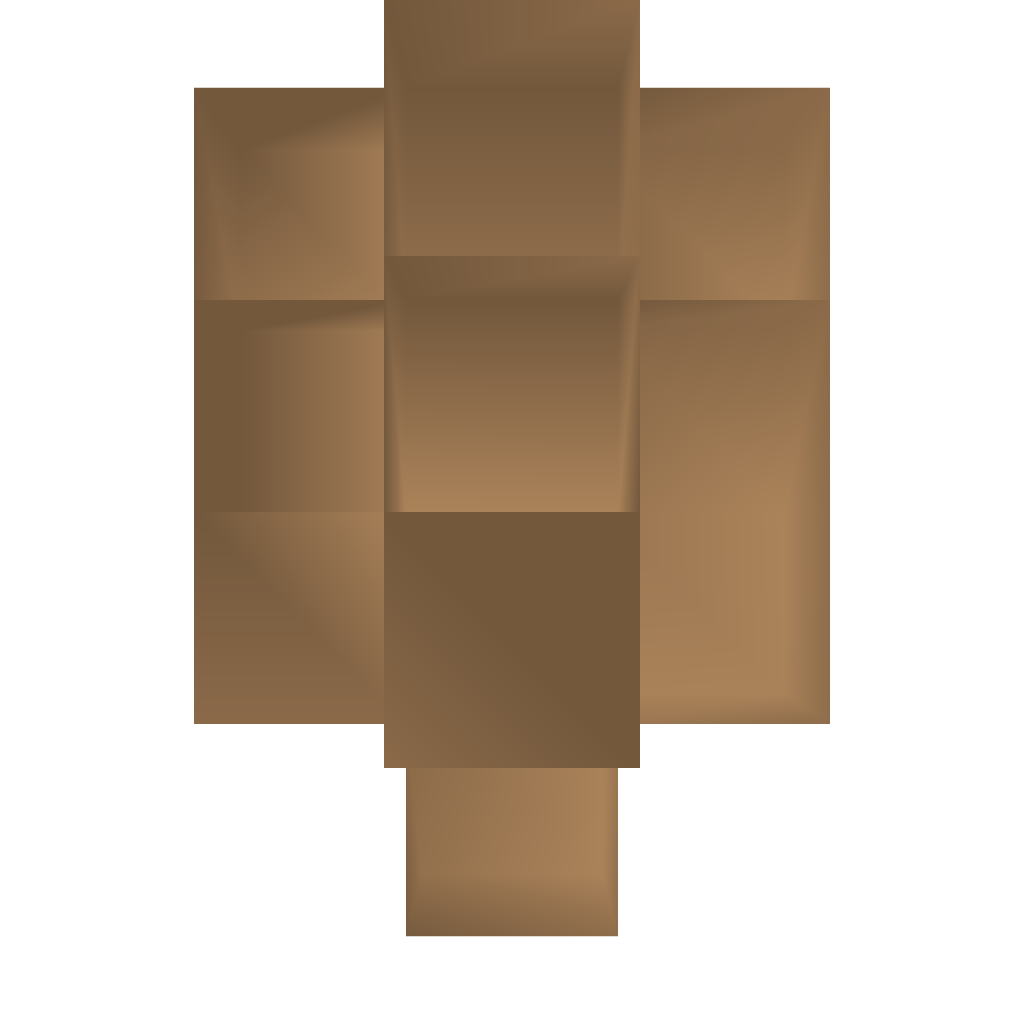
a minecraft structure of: Wood Lamp bad low quality